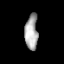
Tissue: lung
Cell type: Others
Senescence score: 0.2406
Nuclear area (px): 445
Mean DAPI intensity: 172.101